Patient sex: M
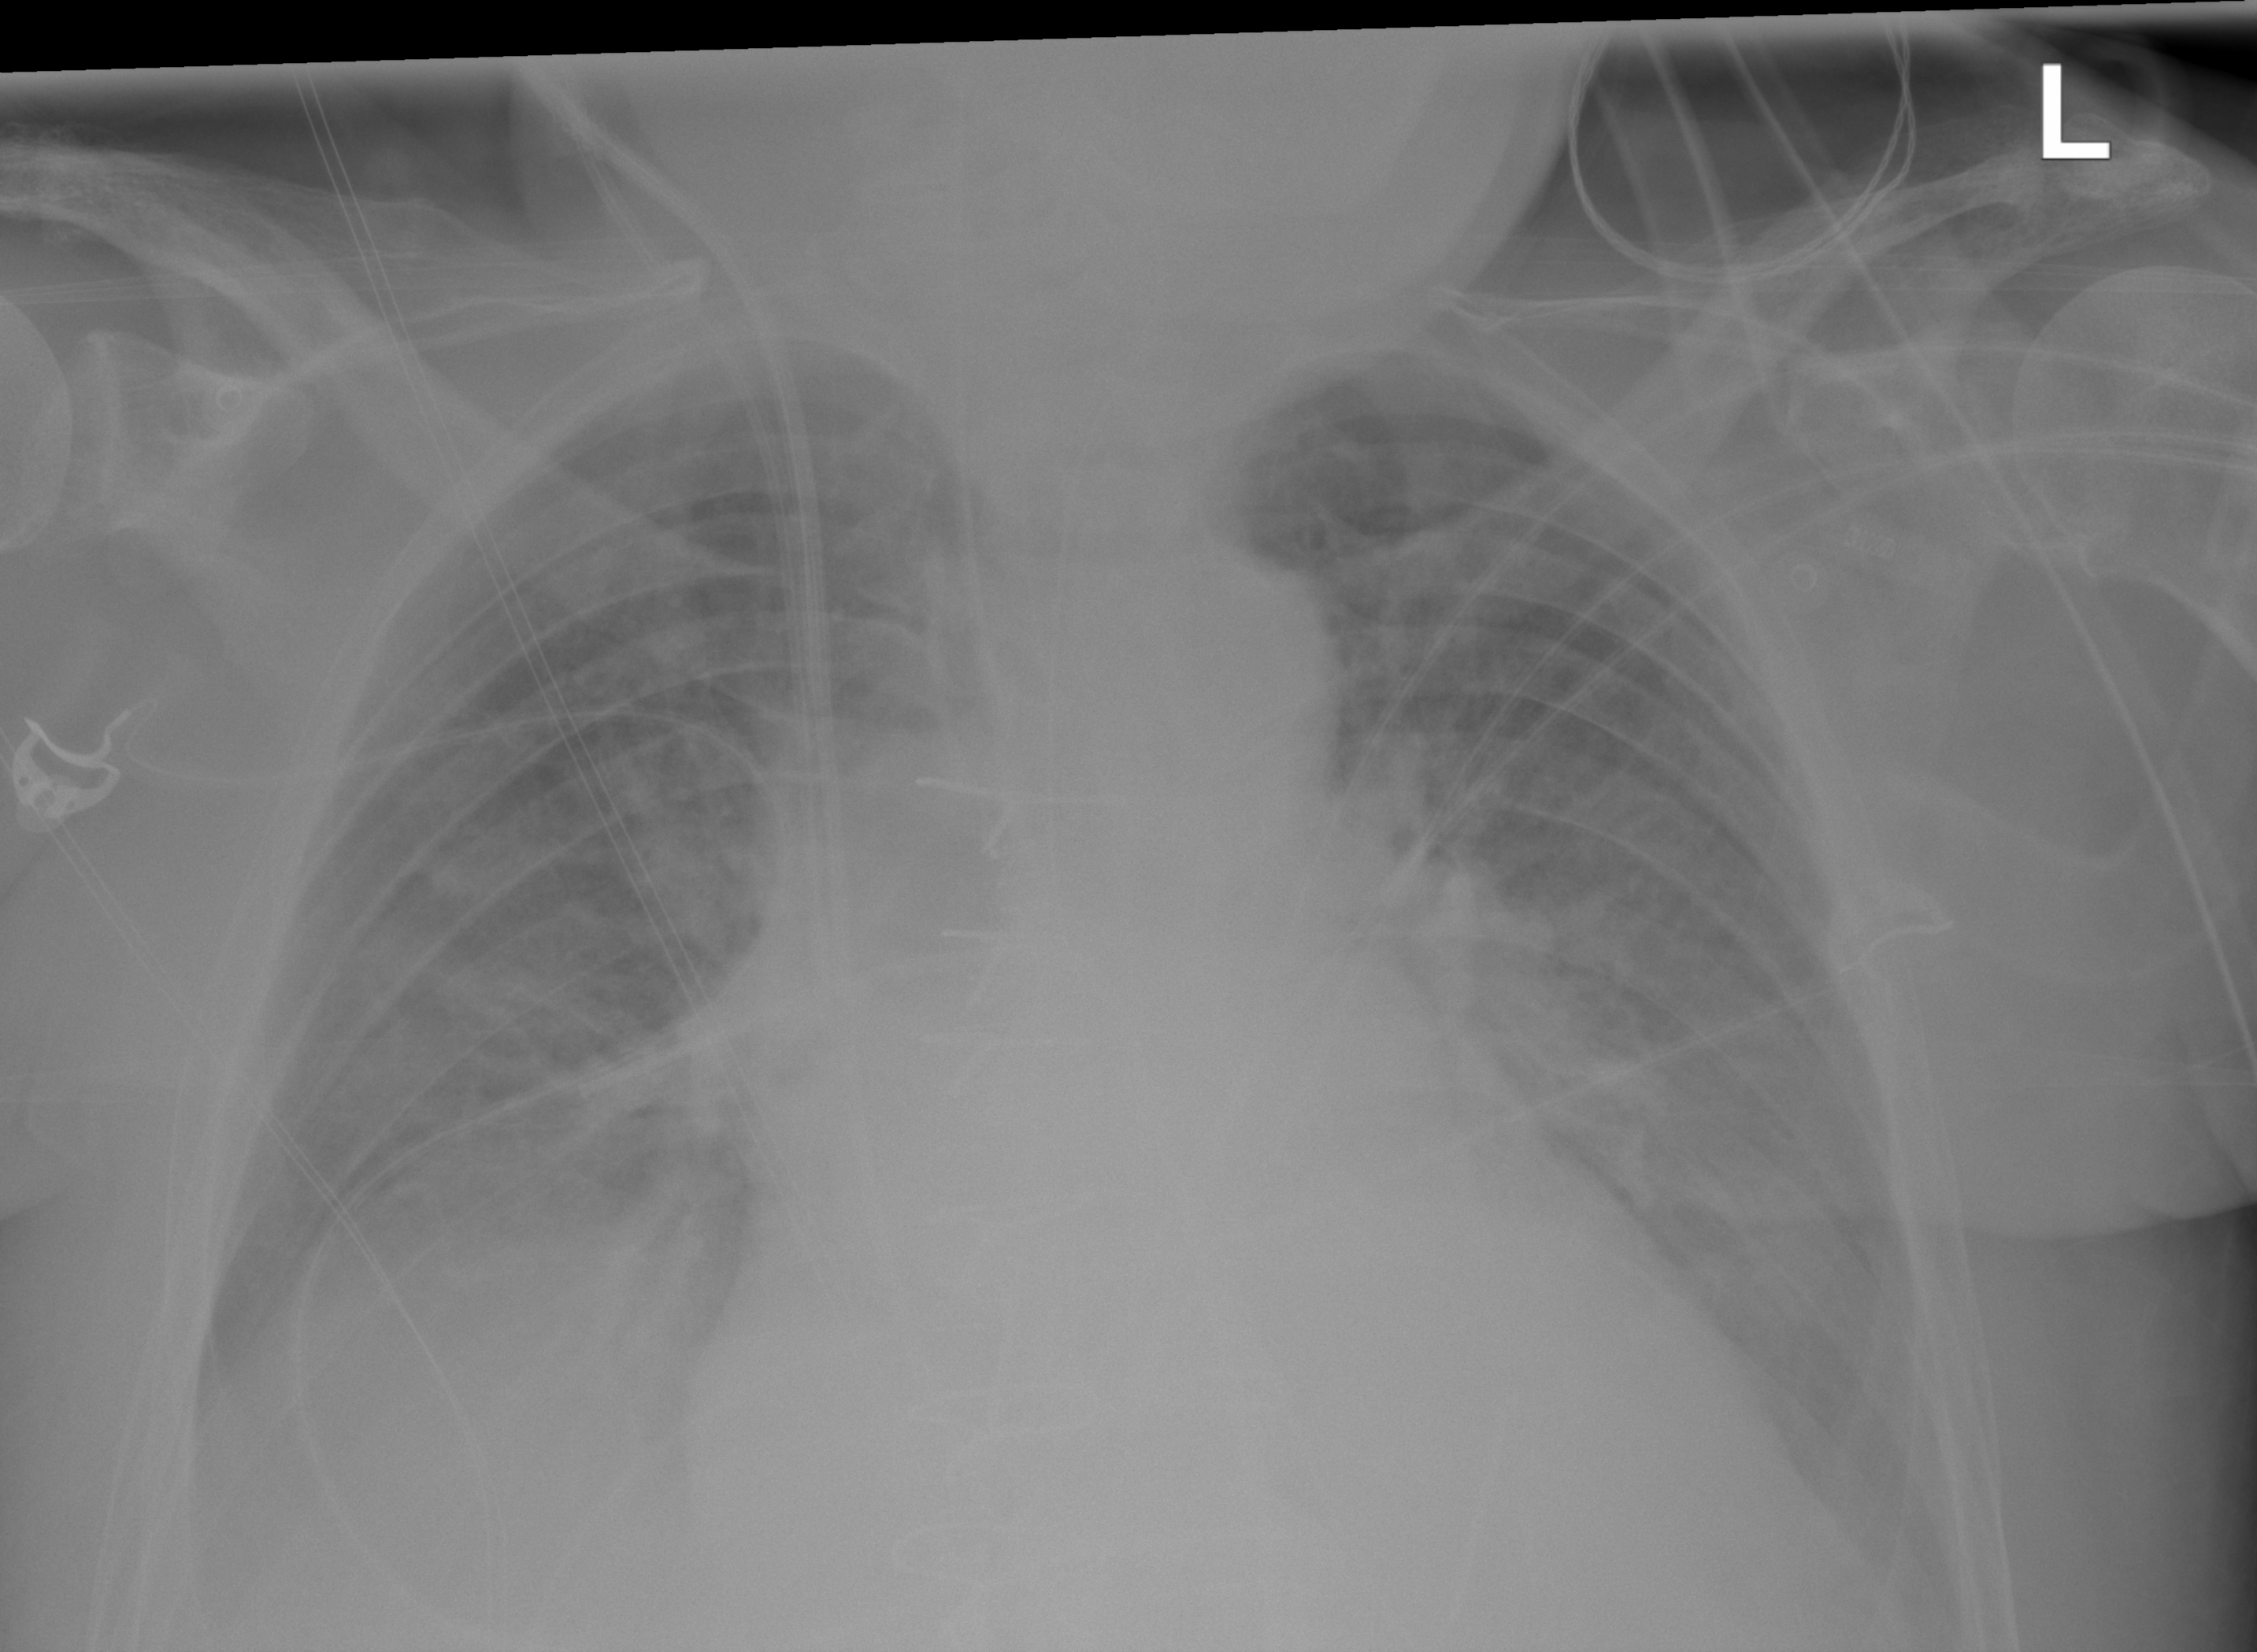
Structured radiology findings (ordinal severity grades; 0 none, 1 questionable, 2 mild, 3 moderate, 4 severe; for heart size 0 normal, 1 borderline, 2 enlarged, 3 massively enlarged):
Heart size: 2
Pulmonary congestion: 2
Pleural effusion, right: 0
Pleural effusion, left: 2
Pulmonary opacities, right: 0
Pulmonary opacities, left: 0
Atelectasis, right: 0
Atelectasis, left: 2